【题型】解答题　【知识点】立体几何　【难度】hard
如图, 已知长方体 $ABCD-A_1B_1C_1D_1$, $AB=2$, $AA_1=1$, 直线 $BD$ 与平面 $AA_1B_1B$ 所成角为 $30^\circ$, $AE \perp BD$ 于 $E$.

(1)若 $F$ 为棱 $A_1B_1$ 的动点, 试确定 $F$ 的位置, 使得 $AE \parallel$ 平面 $BC_1F$, 并说明理由;

(2)若 $F$ 为棱 $A_1B_1$ 的中点, 求点 $A$ 到平面 $BDF$ 的距离;

(3)若 $F$ 为棱 $A_1B_1$ 上的动点 (除端点 $A_1, B_1$ 外), 求二面角 $F-BD-A$ 的平面角的范围.
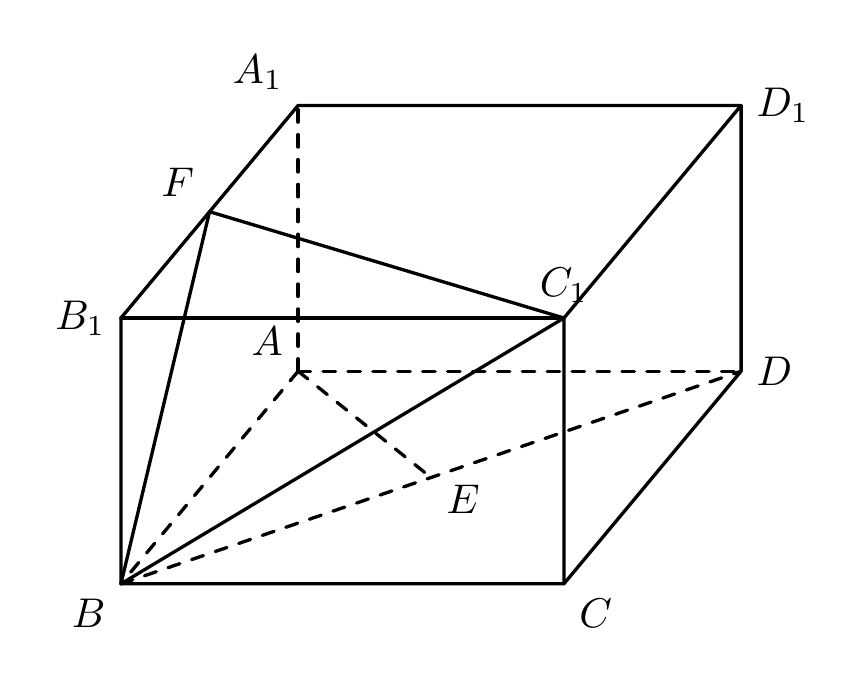
【解答】
【答案】 (1)当 $B_1F = \frac{2}{3}$ 或 $A_1F = \frac{4}{3}$ 时, $AE \parallel$ 平面 $BC_1F$, 理由见解析

(2)$\frac{2\sqrt{5}}{5}$

(3)$\left(\frac{\pi}{4}, \frac{\pi}{2}\right)$

【分析】 (1)建立空间直角坐标系, 得出 $\overrightarrow{AE}$ 的坐标, 根据 $B_1F = \frac{2}{3}$ 或 $A_1F = \frac{4}{3}$ 得出 $\overrightarrow{FC_1}$ 的坐标, 根据 $\overrightarrow{AE} = \frac{3}{4}\overrightarrow{FC_1}$ 得出 $AE \parallel FC_1$, 即可说明理由;

(2) 方法一: 根据等体积法, 设点 $A$ 到平面 $BFD$ 的距离为 $h$, 三棱锥 $A-FBD$ 的体积 $V = \frac{1}{3} \cdot S_{\triangle ABD} \cdot 1 = \frac{1}{3} \cdot S_{\triangle BFD} \cdot h$, 分别求出 $S_{\triangle ABD}$ 和 $S_{\triangle BFD}$ 代入计算即可; 方法二: 建立空间直角坐标系, 利用点到平面的距离公式计算即可;

(3) 建立空间直角坐标系, 设 $B_1F = a$, 其中 $a \in (0, 2)$, 分别求出平面 $BFD$ 的法向量 $\vec{n}_1$ 和平面 $ABD$ 的法向量 $\vec{n}_2$, 得出 $\cos\langle\vec{n}_1, \vec{n}_2\rangle$, 根据 $a$ 的取值范围求出 $\cos\langle\vec{n}_1, \vec{n}_2\rangle$ 的范围, 结合图形, 即可得出二面角 $F-BD-A$ 的平面角的范围.

【详解】 (1) 当 $B_1F = \frac{2}{3}$ 或 $A_1F = \frac{4}{3}$ 时, $AE \parallel$ 平面 $BC_1F$, 理由如下:

由直线 $BD$ 与平面 $AA_1B_1B$ 所成角为 $30^\circ$, 可知 $\angle DBA = 30^\circ$,

又因为 $AB=2$, 所以 $AD = \frac{2\sqrt{3}}{3}$,

又因为 $AE \perp BD$, 所以 $AE = \frac{1}{2}AB = 1$,

过点 $E$ 作 $EG \perp AD$, 垂足为 $G$, 如图所示, 则 $\angle EAG = 30^\circ$,

所以 $GE = \frac{1}{2}AE = \frac{1}{2}$, $AG = \sqrt{AE^2 - GE^2} = \frac{\sqrt{3}}{2}$,

以 $A$ 为原点, $AB$, $AD$, $AA_1$ 所在直线分别为 $x$, $y$, $z$ 轴, 建立空间直角坐标系, 如图所示,

则 $\overrightarrow{AE} = \left(\frac{1}{2}, \frac{\sqrt{3}}{2}, 0\right)$,

当 $B_1F = \frac{2}{3}$ 时, $\overrightarrow{FC_1} = \left(\frac{2}{3}, \frac{2\sqrt{3}}{3}, 0\right)$,

因为 $\overrightarrow{AE} = \frac{3}{4}\overrightarrow{FC_1}$, 所以 $\overrightarrow{AE} \parallel \overrightarrow{FC_1}$, 即 $AE \parallel FC_1$,

又因为 $FC_1 \subset$ 平面 $BC_1F$, 且 $AE \not\subset$ 平面 $BC_1F$,

所以 $AE \parallel$ 平面 $BC_1F$.

(2) 由 (1) 可知, $AD = \frac{2\sqrt{3}}{3}$, $AE = 1$

方法一:

因为点 $F$ 是 $A_1B_1$ 中点, 所以 $B_1F = A_1F = 1$,

所以 $BF = \sqrt{BB_1^2 + B_1F^2} = \sqrt{2}$, $DF = \sqrt{AD^2 + A_1A^2 + A_1F^2} = \frac{\sqrt{30}}{3}$, $BD = 2AD = \frac{4\sqrt{3}}{3}$,

因为 $\cos \angle BFD = 0$, 即 $\angle BFD = 90^\circ$,

所以 $S_{\triangle BFD} = \frac{1}{2} \cdot BF \cdot FD = \frac{\sqrt{15}}{3}$,

设点 $A$ 到平面 $BFD$ 的距离为 $h$, 三棱锥 $A-BFD$ 的体积为 $V$,

因为 $V = \frac{1}{3} \cdot S_{\triangle ABD} \cdot 1 = \frac{1}{3} \cdot S_{\triangle BFD} \cdot h$, 即 $\frac{2\sqrt{3}}{3} = \frac{\sqrt{15}}{3}h$,

所以 $h = \frac{2\sqrt{5}}{5}$, 即点 $A$ 到平面 $BDF$ 的距离为 $\frac{2\sqrt{5}}{5}$.

方法二:

按 (1) 的方法建系,

因为点 $F$ 是 $A_1B_1$ 中点, 所以 $B_1F = A_1F = 1$,

则 $\overrightarrow{BF} = (-1, 0, 1)$, $\overrightarrow{BD} = \left(-2, \frac{2\sqrt{3}}{3}, 0\right)$, $\overrightarrow{AB} = (2, 0, 0)$,

设平面 $BDF$ 的一个法向量为 $\vec{n} = (x, y, z)$,

则 $\begin{cases} \overrightarrow{BF} \cdot \vec{n} = 0 \\ \overrightarrow{BD} \cdot \vec{n} = 0 \end{cases}$, 即 $\begin{cases} -x + z = 0 \\ -2x + \frac{2\sqrt{3}}{3}y = 0 \end{cases}$,

取 $x = 1$, 则 $\vec{n} = (1, \sqrt{3}, 1)$,

所以点 $A$ 到平面 $BDF$ 的距离为: $\frac{|\vec{n} \cdot \overrightarrow{AB}|}{|\vec{n}|} = \frac{2}{\sqrt{1 + 3 + 1}} = \frac{2\sqrt{5}}{5}$.

(3) 设 $B_1F = a$, 其中 $a \in (0, 2)$,

按 (1) 中方法建立空间直角坐标系,

则 $\overrightarrow{FB} = (a, 0, -1)$, $\overrightarrow{BD} = \left(-2, \frac{2\sqrt{3}}{3}, 0\right)$, 设平面 $FBD$ 的一个法向量为 $\vec{n}_1 = (x, y, z)$,

则 $\begin{cases} \overrightarrow{FB} \cdot \vec{n}_1 = 0 \\ \overrightarrow{BD} \cdot \vec{n}_1 = 0 \end{cases}$ 即 $\begin{cases} ax - z = 0 \\ -2x + \frac{2\sqrt{3}}{3}y = 0 \end{cases}$, 取 $x = 1$ 则 $\vec{n}_1 = (1, \sqrt{3}, a)$,

设平面 $ABD$ 的一个法向量为 $\vec{n}_2$, 易得 $\vec{n}_2 = (0, 0, 1)$,

则 $\cos\langle\vec{n}_1, \vec{n}_2\rangle = \frac{\vec{n}_1 \cdot \vec{n}_2}{|\vec{n}_1| \cdot |\vec{n}_2|} = \frac{a}{\sqrt{a^2 + 4}} = \sqrt{\frac{a^2}{a^2 + 4}} = \sqrt{1 - \frac{4}{a^2 + 4}}$,

因为 $a \in (0, 2)$, 所以 $1 - \frac{4}{a^2 + 4} \in \left(0, \frac{1}{2}\right)$, 所以 $\sqrt{1 - \frac{4}{a^2 + 4}} \in \left(0, \frac{\sqrt{2}}{2}\right)$,

所以 $\cos\langle\vec{n}_1, \vec{n}_2\rangle \in \left(0, \frac{\sqrt{2}}{2}\right)$,

由图可知, 二面角 $F-BD-A$ 为锐角,

所以二面角 $F-BD-A$ 的平面角的范围是 $\left(\frac{\pi}{4}, \frac{\pi}{2}\right)$.
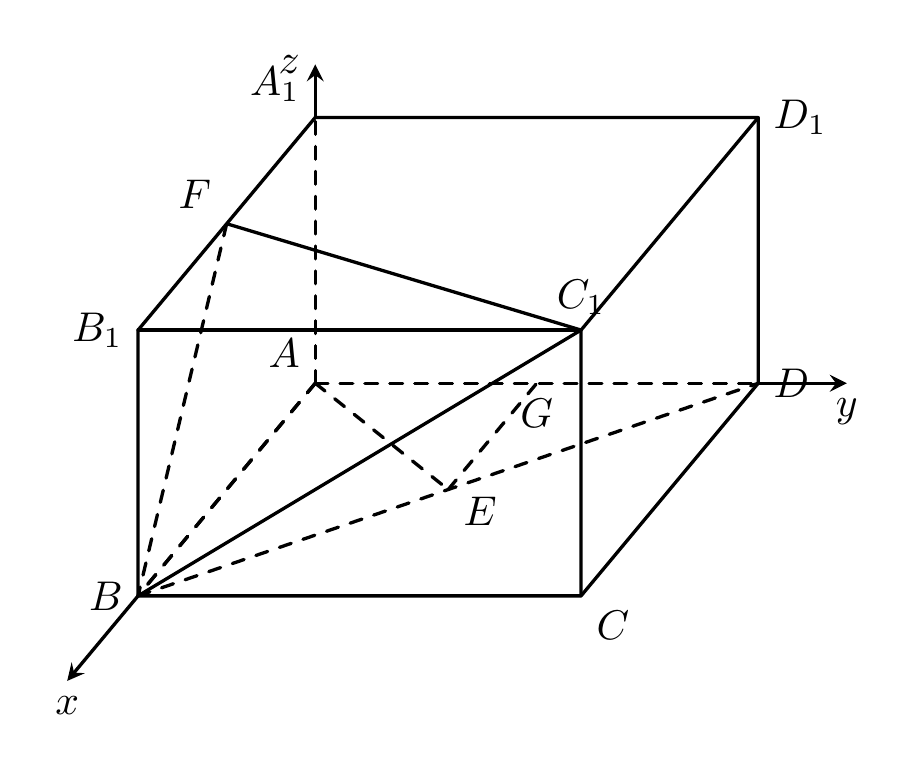